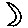
Label: moon